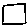
Label: square